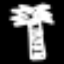
Label: palm tree